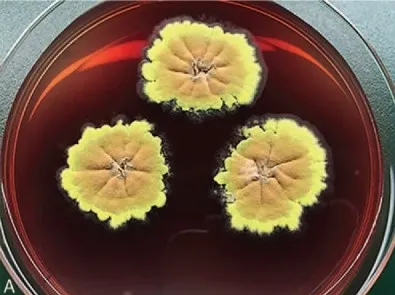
D fungal culture from blood showing. Fried egg-like mold colony of P marneffei with a red diffusible pigment on Sabouraud Dextrose agar (after 10 days incubation at 25. C).
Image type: pathology (gram)